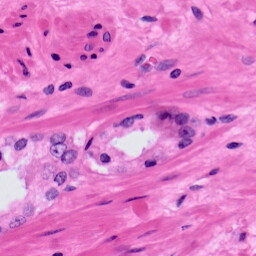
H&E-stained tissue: Prostate